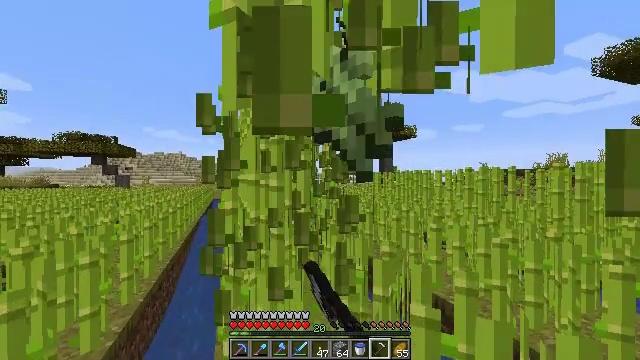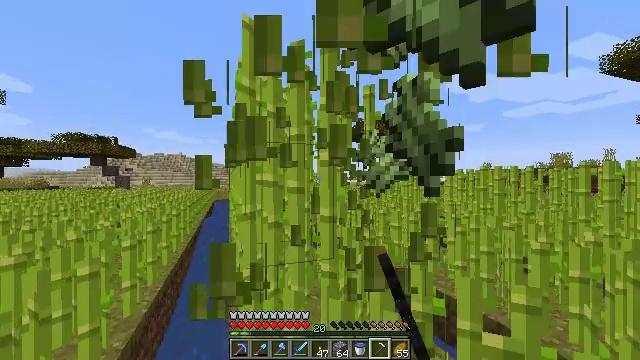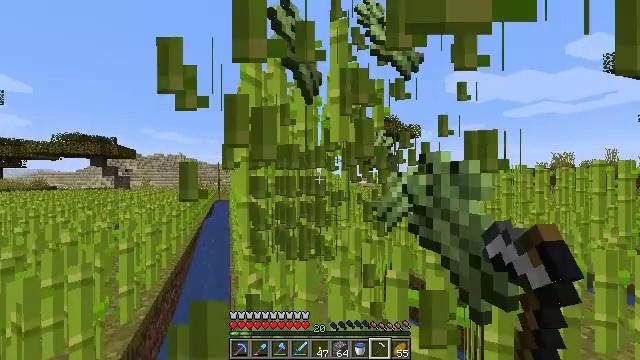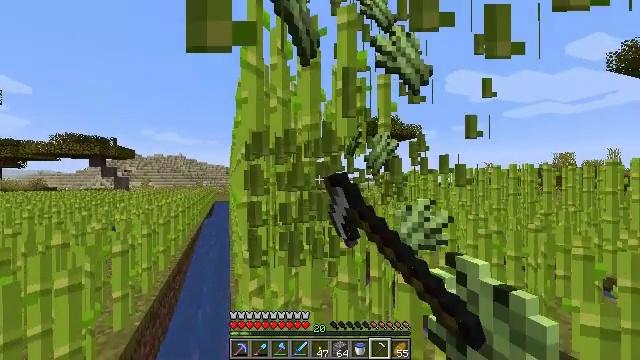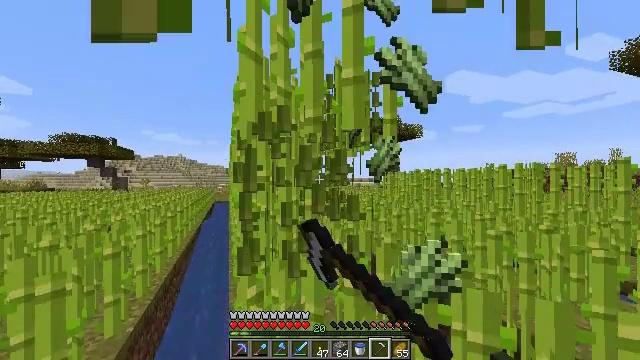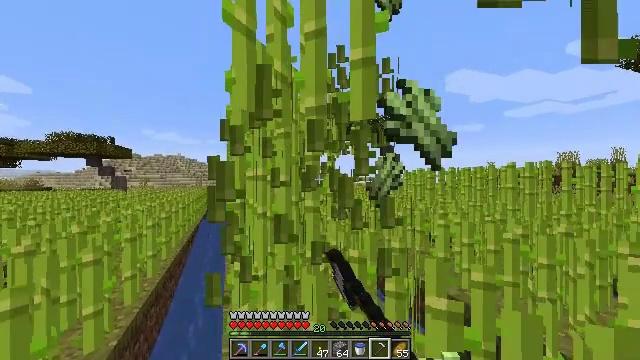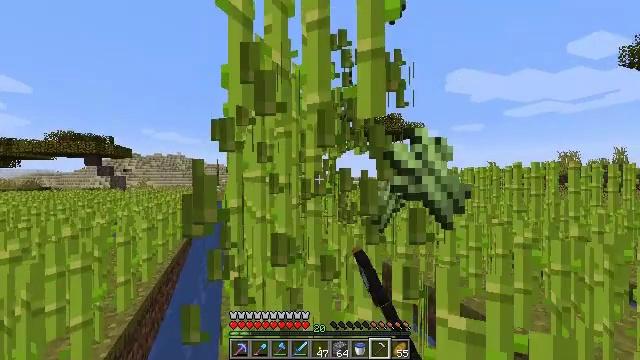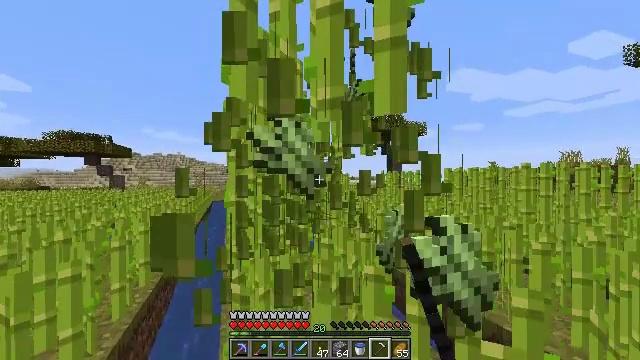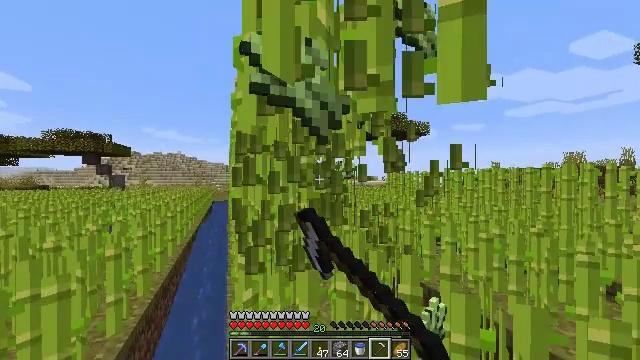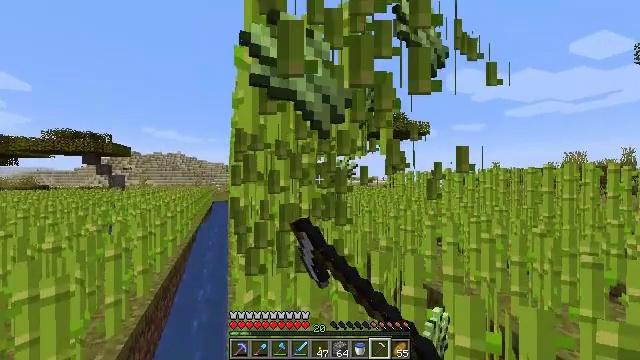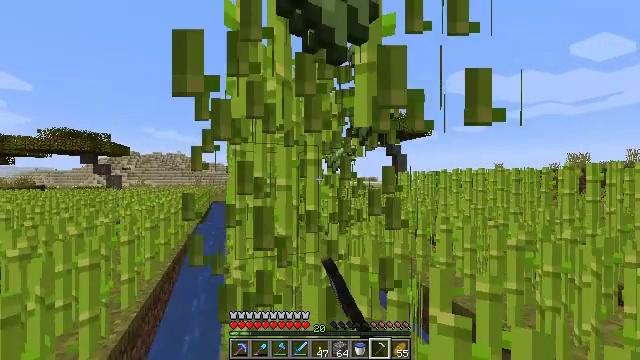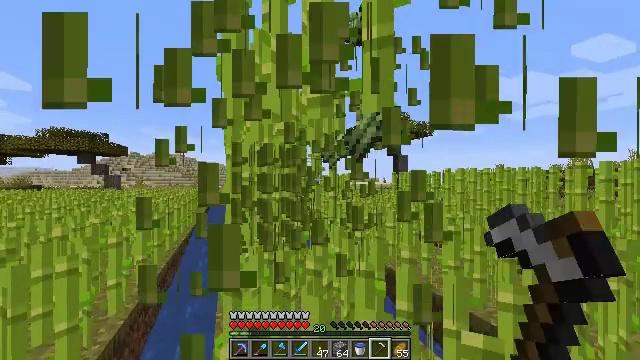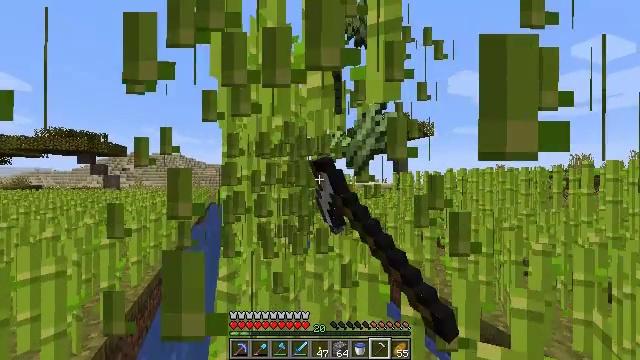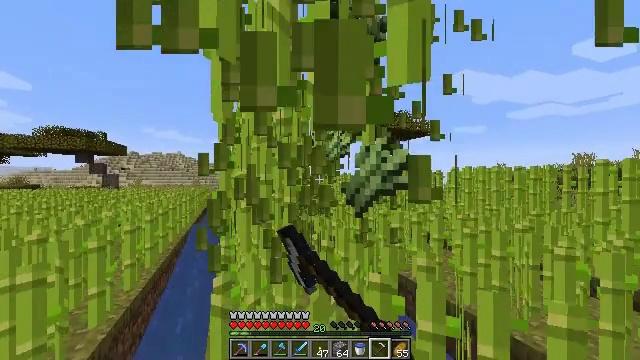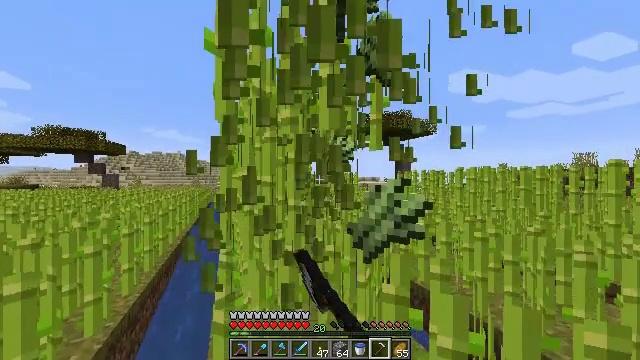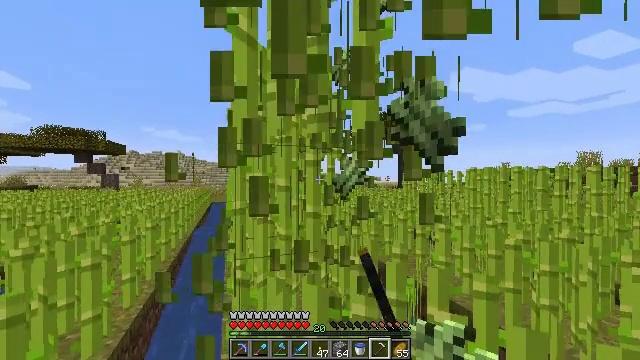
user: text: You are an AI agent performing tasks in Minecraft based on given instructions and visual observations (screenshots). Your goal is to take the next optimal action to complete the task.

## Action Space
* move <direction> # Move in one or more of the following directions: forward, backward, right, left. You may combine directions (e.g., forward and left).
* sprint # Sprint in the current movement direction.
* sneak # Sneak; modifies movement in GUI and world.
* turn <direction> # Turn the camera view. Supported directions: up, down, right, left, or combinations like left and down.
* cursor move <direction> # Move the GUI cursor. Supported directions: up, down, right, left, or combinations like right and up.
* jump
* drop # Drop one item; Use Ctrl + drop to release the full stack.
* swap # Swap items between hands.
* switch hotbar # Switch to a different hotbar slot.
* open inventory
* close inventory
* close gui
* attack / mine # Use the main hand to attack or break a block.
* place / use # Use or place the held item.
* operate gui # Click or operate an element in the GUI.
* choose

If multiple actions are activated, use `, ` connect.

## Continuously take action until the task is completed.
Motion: motion action
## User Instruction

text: Mine the sugar cane near rivers.
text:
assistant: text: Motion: move forward and move left, attack / mine
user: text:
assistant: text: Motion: move forward, attack / mine
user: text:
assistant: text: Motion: move forward, attack / mine
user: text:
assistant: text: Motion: move forward, attack / mine
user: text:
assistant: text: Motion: move forward, attack / mine
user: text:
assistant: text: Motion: move forward and move left, attack / mine
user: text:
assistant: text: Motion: move forward and move left, attack / mine
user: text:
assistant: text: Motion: move forward and move left, attack / mine
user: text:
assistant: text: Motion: move forward, attack / mine
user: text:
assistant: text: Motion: move forward, attack / mine
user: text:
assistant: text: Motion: move forward, attack / mine
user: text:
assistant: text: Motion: move forward, attack / mine
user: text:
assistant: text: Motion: move forward and move left, attack / mine
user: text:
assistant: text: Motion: move forward and move left, attack / mine
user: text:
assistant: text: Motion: move forward and move left, attack / mine
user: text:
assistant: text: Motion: move forward, attack / mine
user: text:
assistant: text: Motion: move forward, attack / mine
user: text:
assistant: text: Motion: move forward, attack / mine
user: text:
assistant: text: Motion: move forward and move left, attack / mine
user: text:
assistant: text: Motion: move forward and move left, attack / mine
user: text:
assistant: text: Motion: move forward and move left, attack / mine
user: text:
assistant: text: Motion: move forward and move left, attack / mine
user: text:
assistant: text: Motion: move forward, attack / mine
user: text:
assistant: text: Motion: move forward, attack / mine
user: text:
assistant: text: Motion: move forward, attack / mine
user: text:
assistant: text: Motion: move forward, attack / mine
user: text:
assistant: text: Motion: move forward, attack / mine
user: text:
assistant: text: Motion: move forward, attack / mine
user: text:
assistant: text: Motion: move forward and move left, attack / mine
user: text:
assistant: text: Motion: move forward and move left, attack / mine